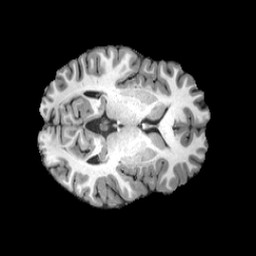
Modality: T1w
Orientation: axial
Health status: healthy